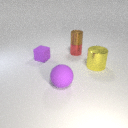
small red metal cylinder to the right of small purple rubber cube